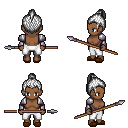
a pixel art fantasy rpg character, female body template, human, dark skin, steel arm armor, white pants, white short topknot hairstyle, brown slippers, spear, four views (front, back, left, right), 2x2 character sprite sheet, small pixel art, hard edges, no anti-aliasing